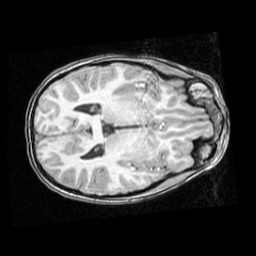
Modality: T1w
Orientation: axial
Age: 9
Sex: male
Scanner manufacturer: ge
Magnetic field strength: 1.5 T
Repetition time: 0.03333 s
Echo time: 0.008 s